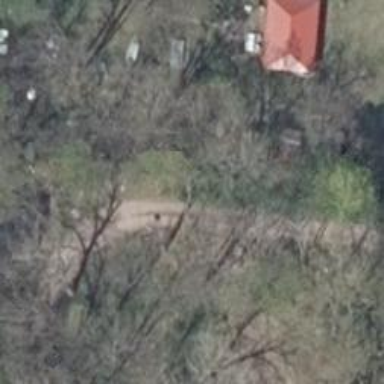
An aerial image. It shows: Driveway leading to service road.